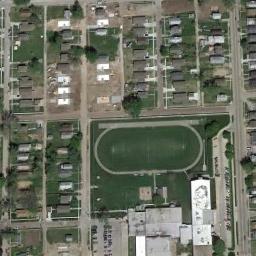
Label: ground_track_field